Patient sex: M
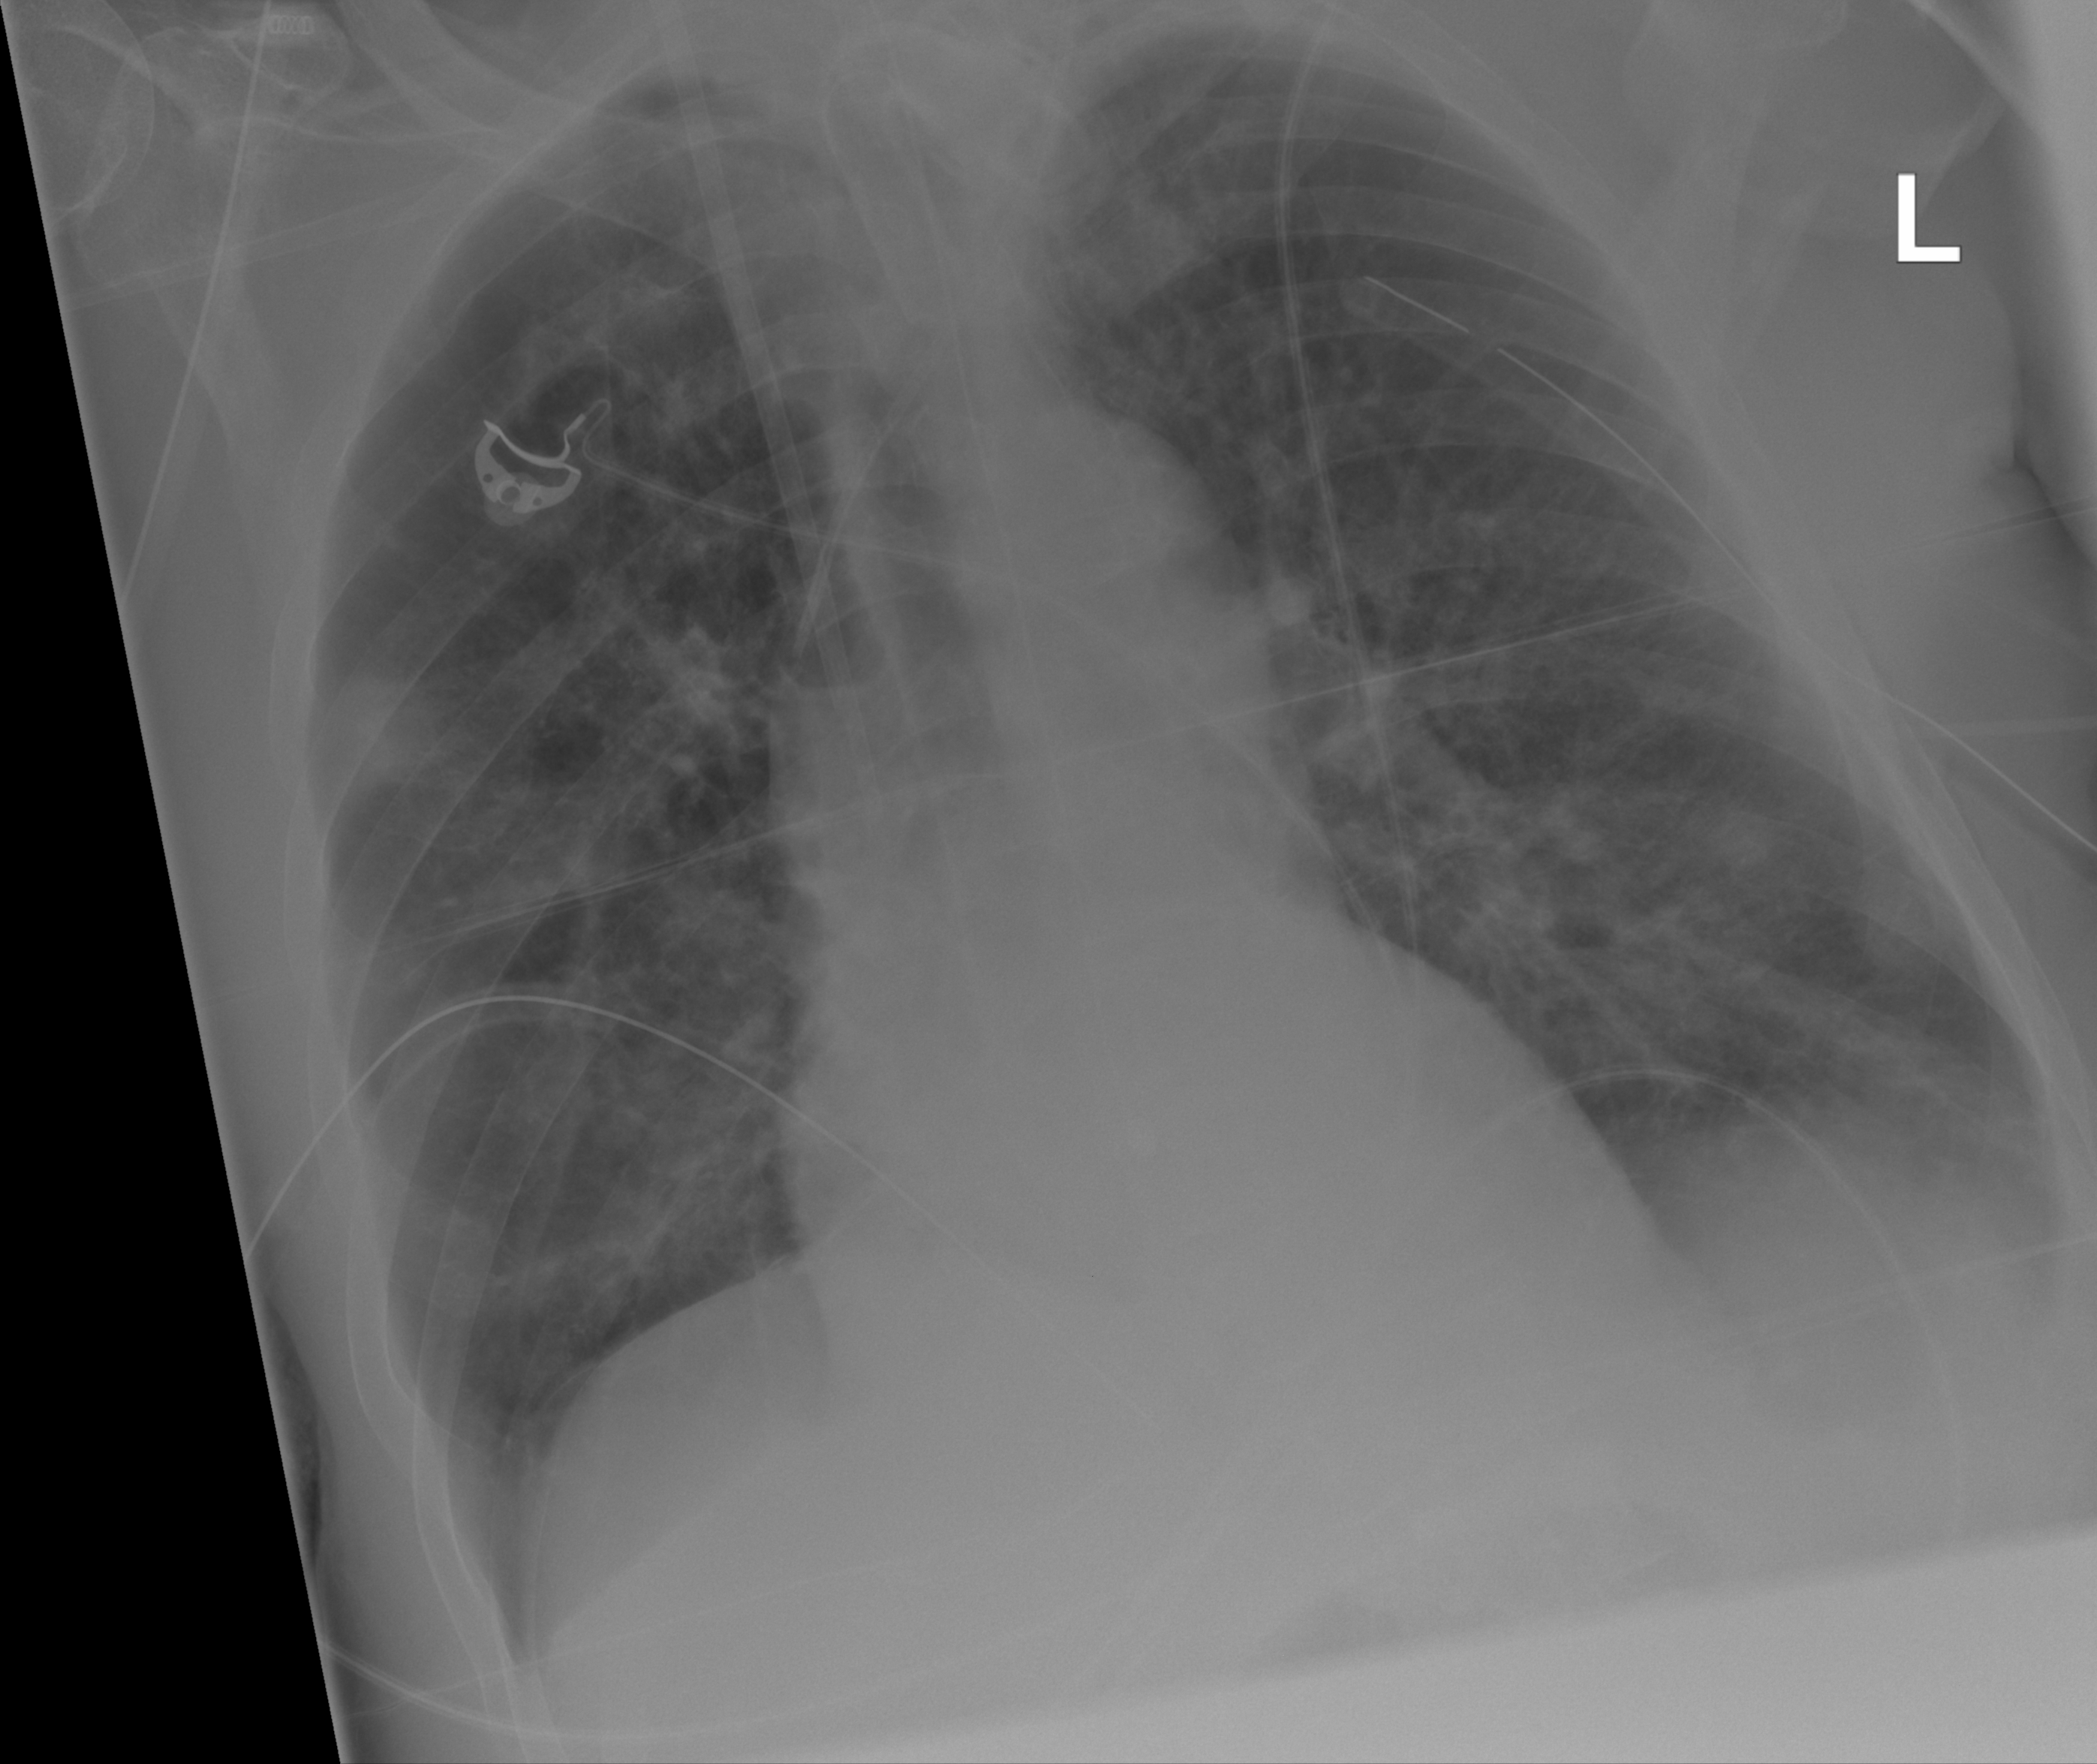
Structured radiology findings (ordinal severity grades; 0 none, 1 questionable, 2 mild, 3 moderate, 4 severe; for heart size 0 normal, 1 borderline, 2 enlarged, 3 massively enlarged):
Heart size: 0
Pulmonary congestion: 2
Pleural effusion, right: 0
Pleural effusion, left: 2
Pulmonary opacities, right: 2
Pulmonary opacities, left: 2
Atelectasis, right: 2
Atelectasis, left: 2